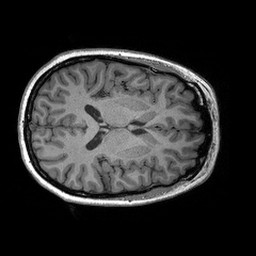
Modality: T1w
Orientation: axial
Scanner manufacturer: siemens
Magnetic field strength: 3 T
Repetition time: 2.3 s
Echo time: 0.00298 s